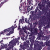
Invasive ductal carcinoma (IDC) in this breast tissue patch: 0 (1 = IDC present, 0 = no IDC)